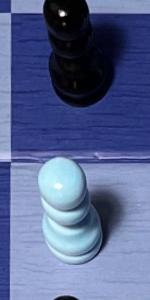
Label: Pawn_White